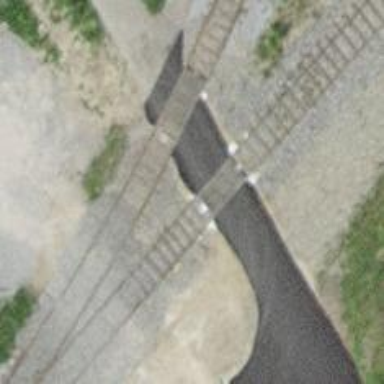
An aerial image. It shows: Crossing for the railway.